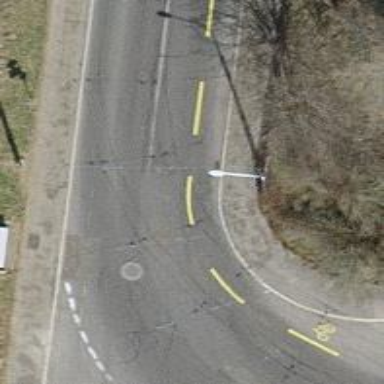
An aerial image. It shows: Unclassified road with asphalt surface and sidewalks on both sides. Trolley wires are also present along the road.